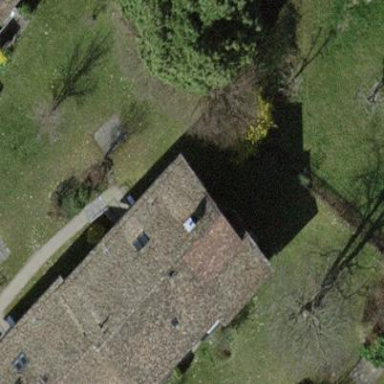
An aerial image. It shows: Pitched roof building.